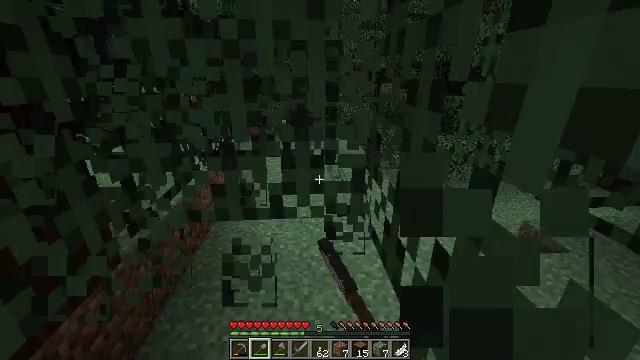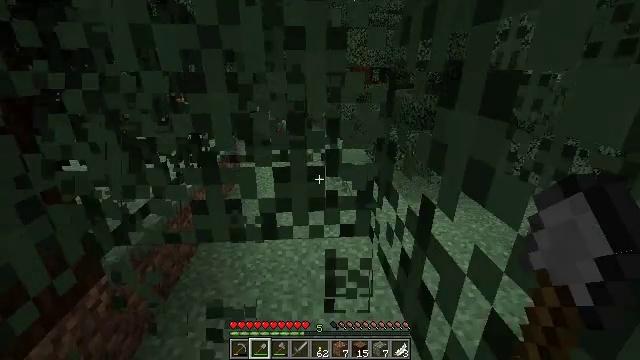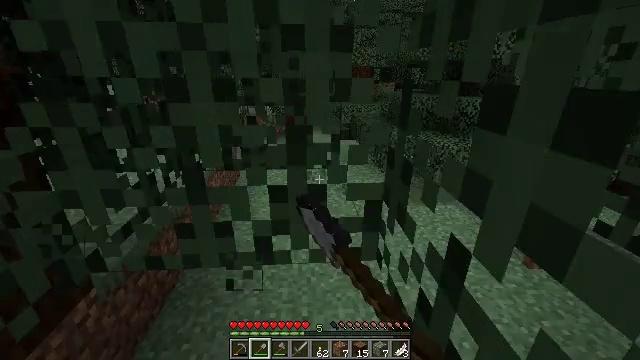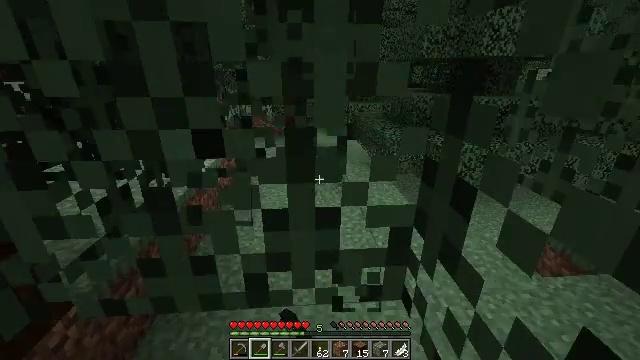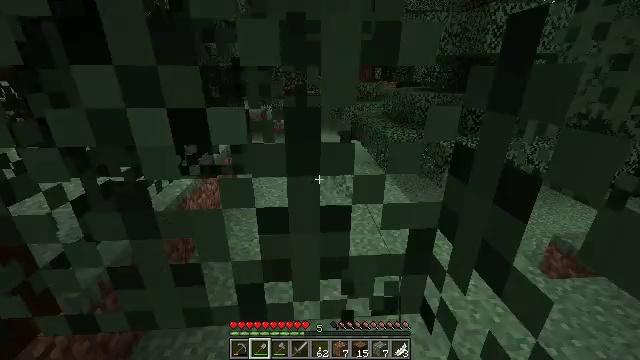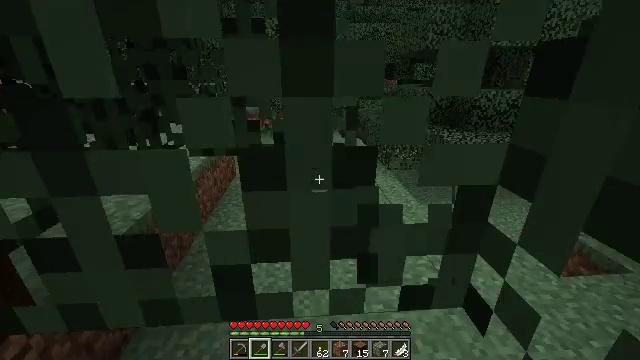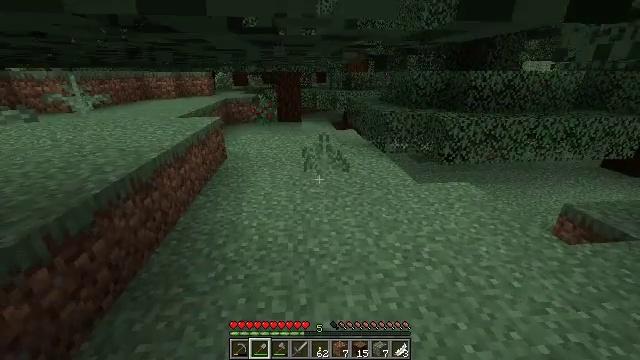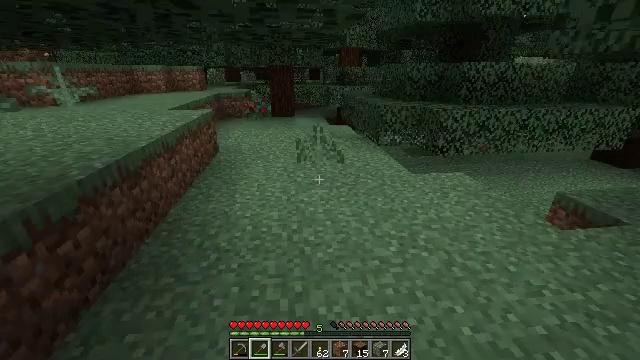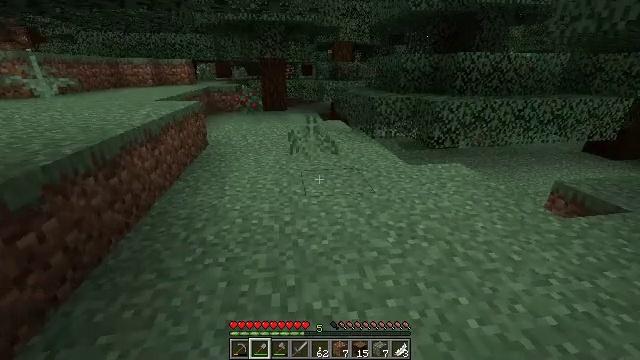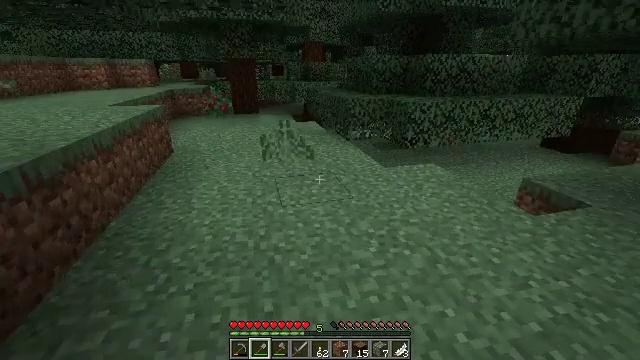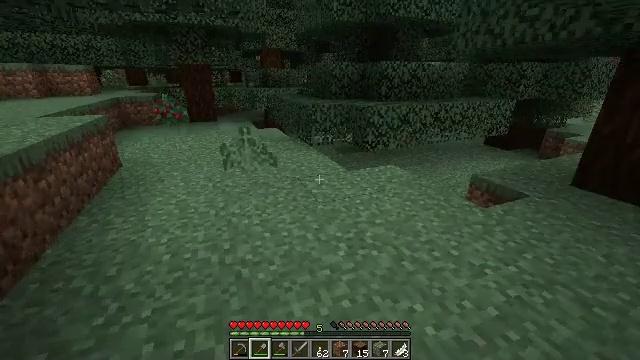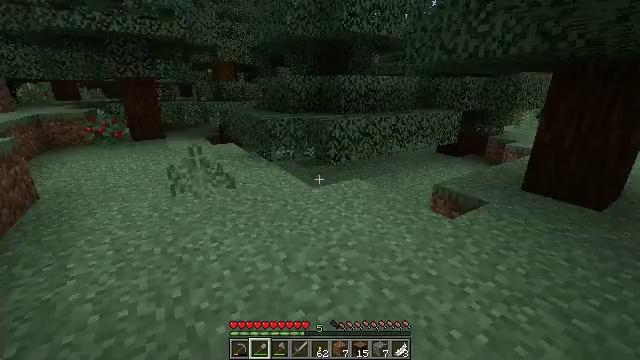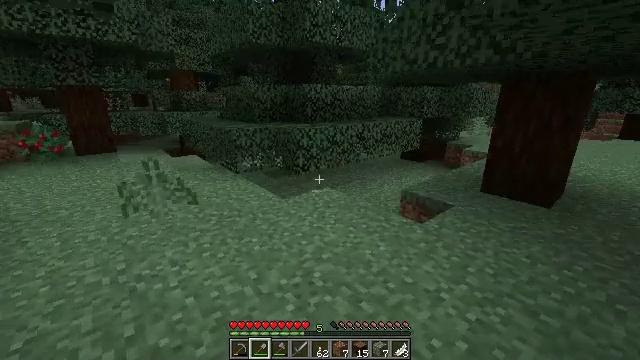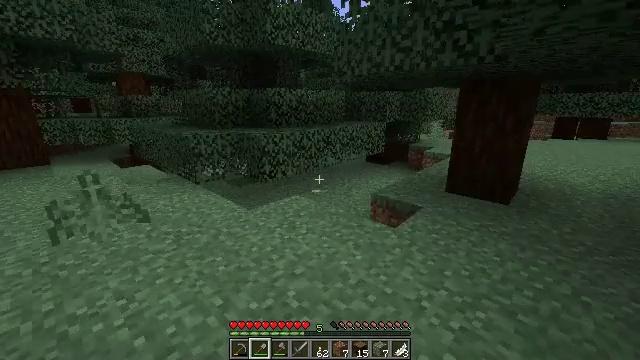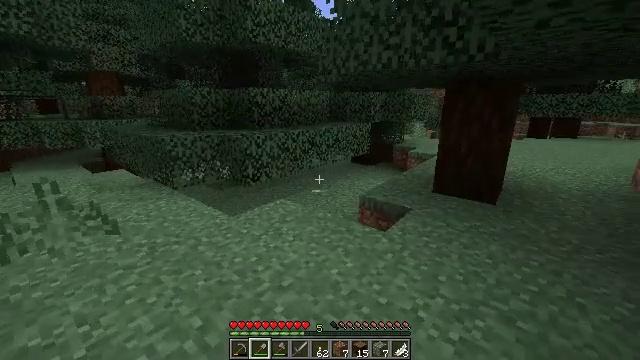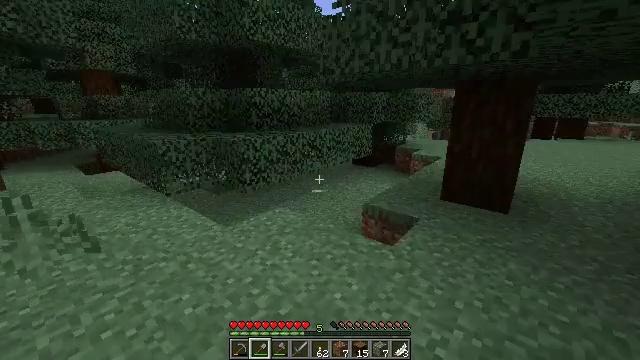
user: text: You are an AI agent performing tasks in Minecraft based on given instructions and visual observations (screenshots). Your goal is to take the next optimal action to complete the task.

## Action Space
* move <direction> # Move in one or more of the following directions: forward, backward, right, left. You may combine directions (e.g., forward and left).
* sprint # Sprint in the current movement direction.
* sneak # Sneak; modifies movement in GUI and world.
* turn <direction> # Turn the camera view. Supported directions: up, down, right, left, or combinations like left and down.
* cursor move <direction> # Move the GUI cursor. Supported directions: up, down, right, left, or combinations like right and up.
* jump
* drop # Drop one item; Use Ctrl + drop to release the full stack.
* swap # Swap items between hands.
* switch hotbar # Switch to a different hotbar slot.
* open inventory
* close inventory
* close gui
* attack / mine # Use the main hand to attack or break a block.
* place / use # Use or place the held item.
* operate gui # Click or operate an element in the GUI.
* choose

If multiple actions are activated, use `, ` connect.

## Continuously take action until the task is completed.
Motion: motion action
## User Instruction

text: Mine the sweet berry bush.
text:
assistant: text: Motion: move forward, attack / mine
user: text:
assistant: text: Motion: move forward, attack / mine
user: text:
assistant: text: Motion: move forward, attack / mine
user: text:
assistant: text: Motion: move forward, attack / mine
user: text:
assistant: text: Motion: move forward
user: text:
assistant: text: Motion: move forward, turn right
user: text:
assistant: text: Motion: move forward, turn right
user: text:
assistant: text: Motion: move forward, turn right
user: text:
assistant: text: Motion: move forward, turn right
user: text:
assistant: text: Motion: move forward, turn right and up
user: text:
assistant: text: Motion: move forward, turn right and up
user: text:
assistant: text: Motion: move forward, turn right and up
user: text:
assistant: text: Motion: move forward, turn right
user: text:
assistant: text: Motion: move forward, turn right
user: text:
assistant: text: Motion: move forward, sprint
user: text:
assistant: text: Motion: move forward, sprint, turn left and down
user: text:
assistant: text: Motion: move forward, sprint, turn left
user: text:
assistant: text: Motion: move forward, sprint, turn left
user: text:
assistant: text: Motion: move forward, sprint, turn left and up
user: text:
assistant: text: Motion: move forward, sprint, turn left
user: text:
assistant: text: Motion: move forward, sprint, turn left
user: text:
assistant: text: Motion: move forward, sprint, turn left
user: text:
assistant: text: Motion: move forward, sprint, turn left
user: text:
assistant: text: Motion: move forward, sprint, turn left
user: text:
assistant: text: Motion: move forward, sprint
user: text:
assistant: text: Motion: move forward, sprint
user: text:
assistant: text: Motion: move forward, sprint
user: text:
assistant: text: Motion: move forward, sprint
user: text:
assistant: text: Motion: move forward, sprint
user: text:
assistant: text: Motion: move forward, sprint